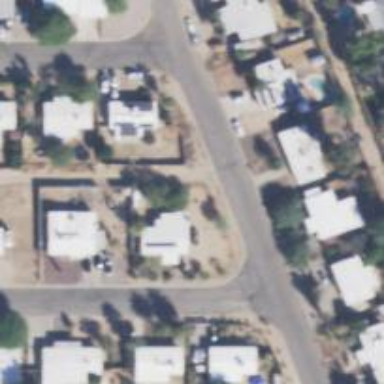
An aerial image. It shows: Alley classified as service road.